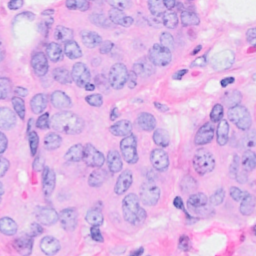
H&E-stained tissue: Breast